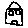
Label: house